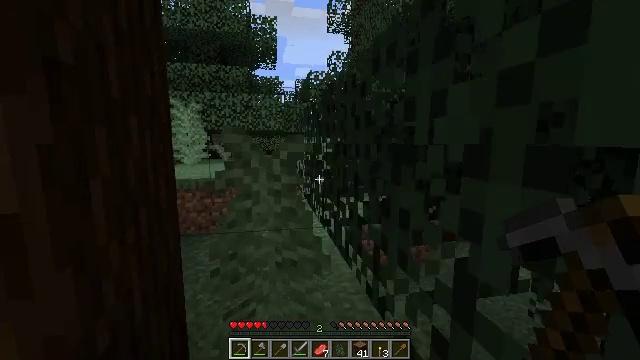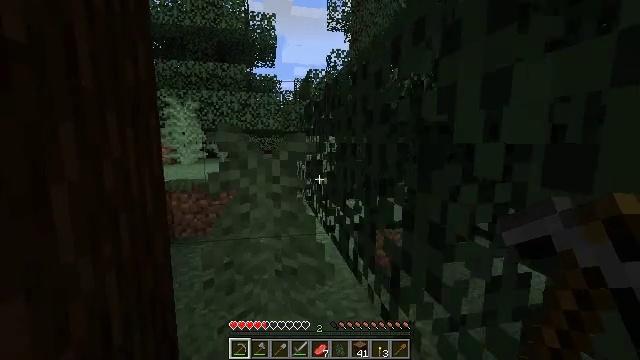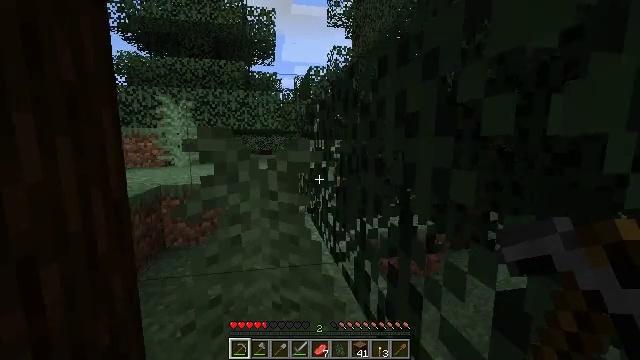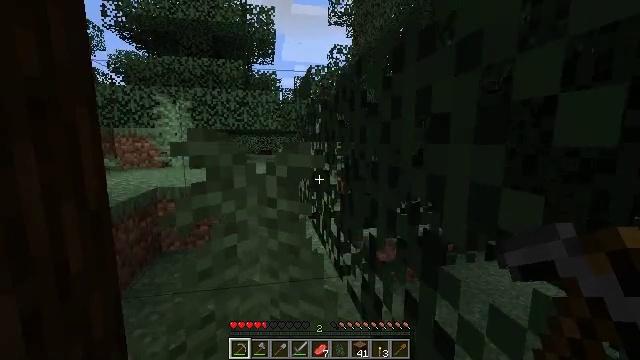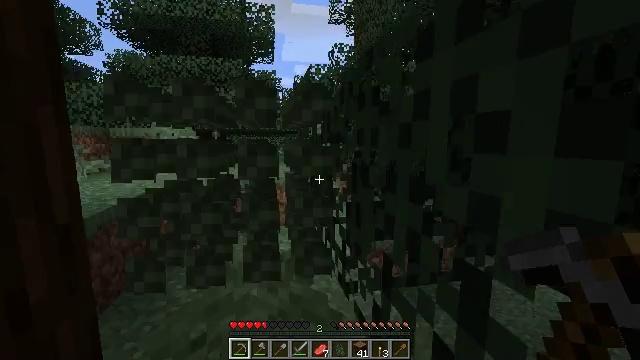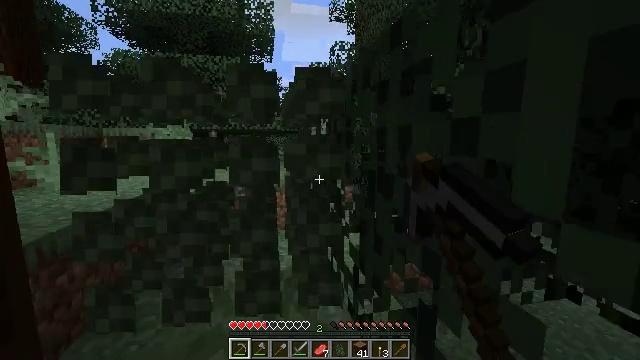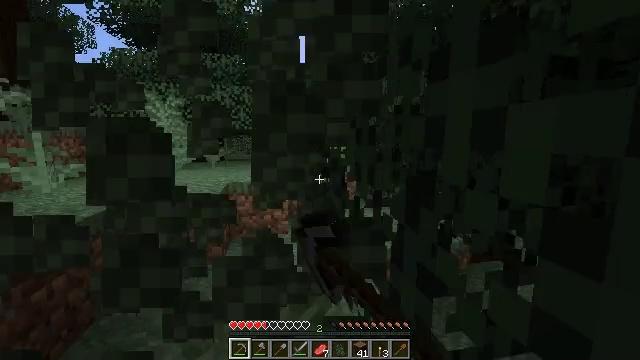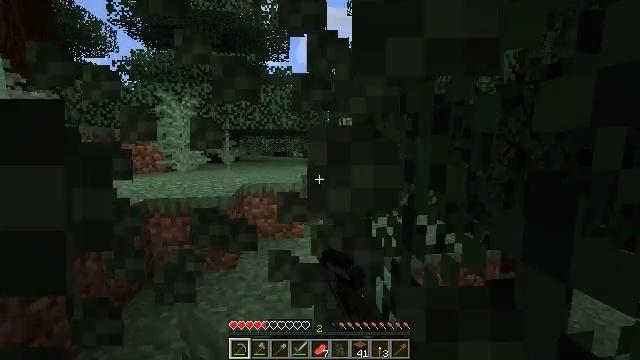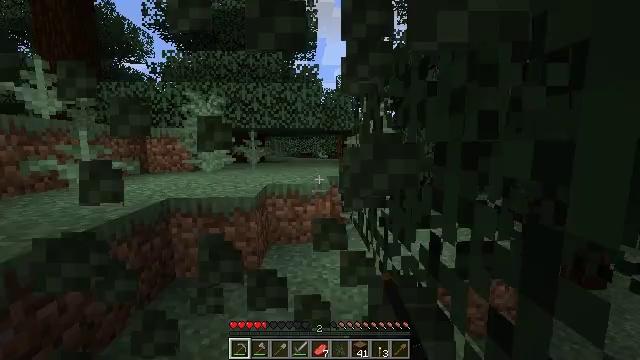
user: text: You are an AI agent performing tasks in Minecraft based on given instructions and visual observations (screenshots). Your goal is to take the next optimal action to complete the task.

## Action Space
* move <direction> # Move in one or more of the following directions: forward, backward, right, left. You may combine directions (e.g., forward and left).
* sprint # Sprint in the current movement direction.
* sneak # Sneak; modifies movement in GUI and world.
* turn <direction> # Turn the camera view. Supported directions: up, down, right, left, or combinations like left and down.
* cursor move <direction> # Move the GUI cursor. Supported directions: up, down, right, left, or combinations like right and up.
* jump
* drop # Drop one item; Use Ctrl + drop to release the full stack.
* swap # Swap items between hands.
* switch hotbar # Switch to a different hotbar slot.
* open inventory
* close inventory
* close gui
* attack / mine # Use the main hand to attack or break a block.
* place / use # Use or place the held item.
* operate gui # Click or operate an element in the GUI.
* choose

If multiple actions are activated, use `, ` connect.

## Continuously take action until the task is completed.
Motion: motion action
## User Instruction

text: Mine the large fern from the ground.
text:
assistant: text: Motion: move forward
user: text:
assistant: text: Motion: move forward
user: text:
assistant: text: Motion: move forward
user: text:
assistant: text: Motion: move forward, attack / mine
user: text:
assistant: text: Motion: move forward, attack / mine
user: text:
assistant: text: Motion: move forward, attack / mine
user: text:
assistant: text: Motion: move forward, turn left, attack / mine
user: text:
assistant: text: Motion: move forward, turn left, attack / mine
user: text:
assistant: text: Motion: attack / mine